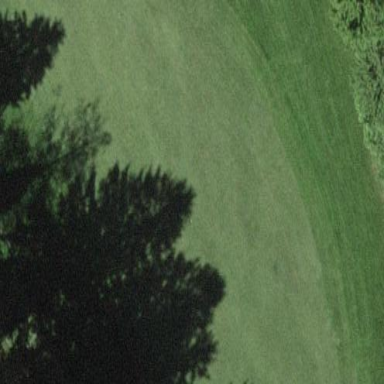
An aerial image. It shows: Grassy area designated as golf fairway.